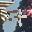
Label: 7